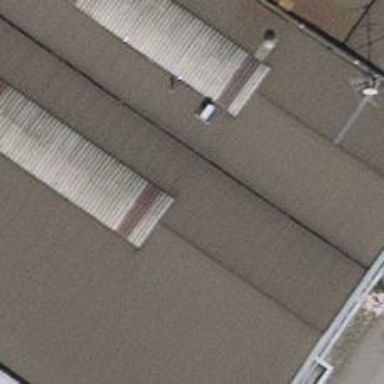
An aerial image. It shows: Car shop.